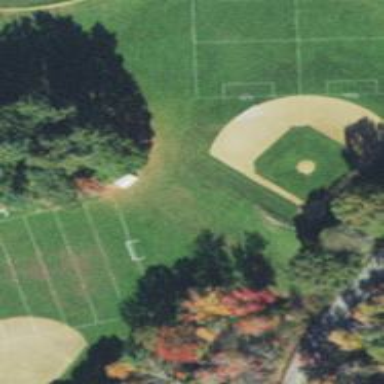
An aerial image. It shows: Baseball pitch for leisure land activities.